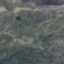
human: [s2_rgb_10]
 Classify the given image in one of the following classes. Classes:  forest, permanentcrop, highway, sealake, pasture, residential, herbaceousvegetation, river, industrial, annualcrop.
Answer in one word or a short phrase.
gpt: HerbaceousVegetation